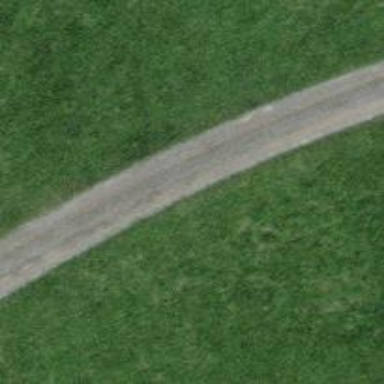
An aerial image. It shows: Track with grade1 tracktype.